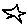
Label: star